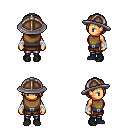
a pixel art fantasy rpg character, female body template, human, tanned skin, leather chest armor, metal pants, blonde bangs hairstyle, chain helm, white cloth bandages, black shoes, four views (front, back, left, right), 2x2 character sprite sheet, small pixel art, hard edges, no anti-aliasing